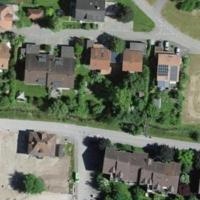
EUNIS habitat code: 55
Species observed at this site:
Emberiza citrinella